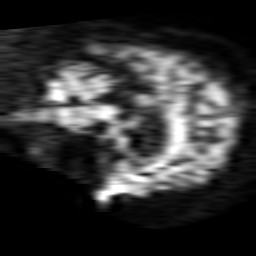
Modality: TRACE
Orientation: sagittal
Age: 77
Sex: male
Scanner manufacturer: philips
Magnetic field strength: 1.5 T
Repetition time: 4.584 s
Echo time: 0.07949 s